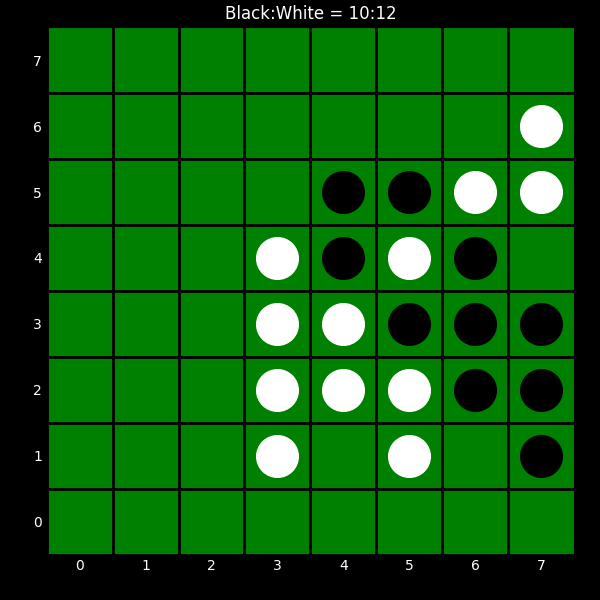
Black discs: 10
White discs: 12